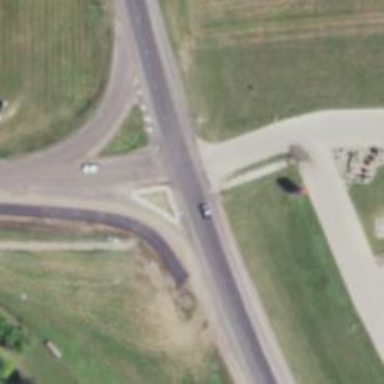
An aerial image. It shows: Marked road crossing.